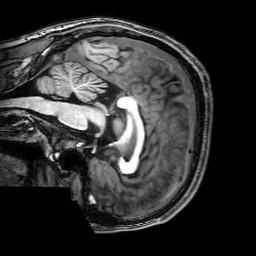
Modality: T1w
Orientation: sagittal
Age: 24
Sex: male
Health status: healthy
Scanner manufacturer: philips
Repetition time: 0.008164 s
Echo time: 0.00373 s